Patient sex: F
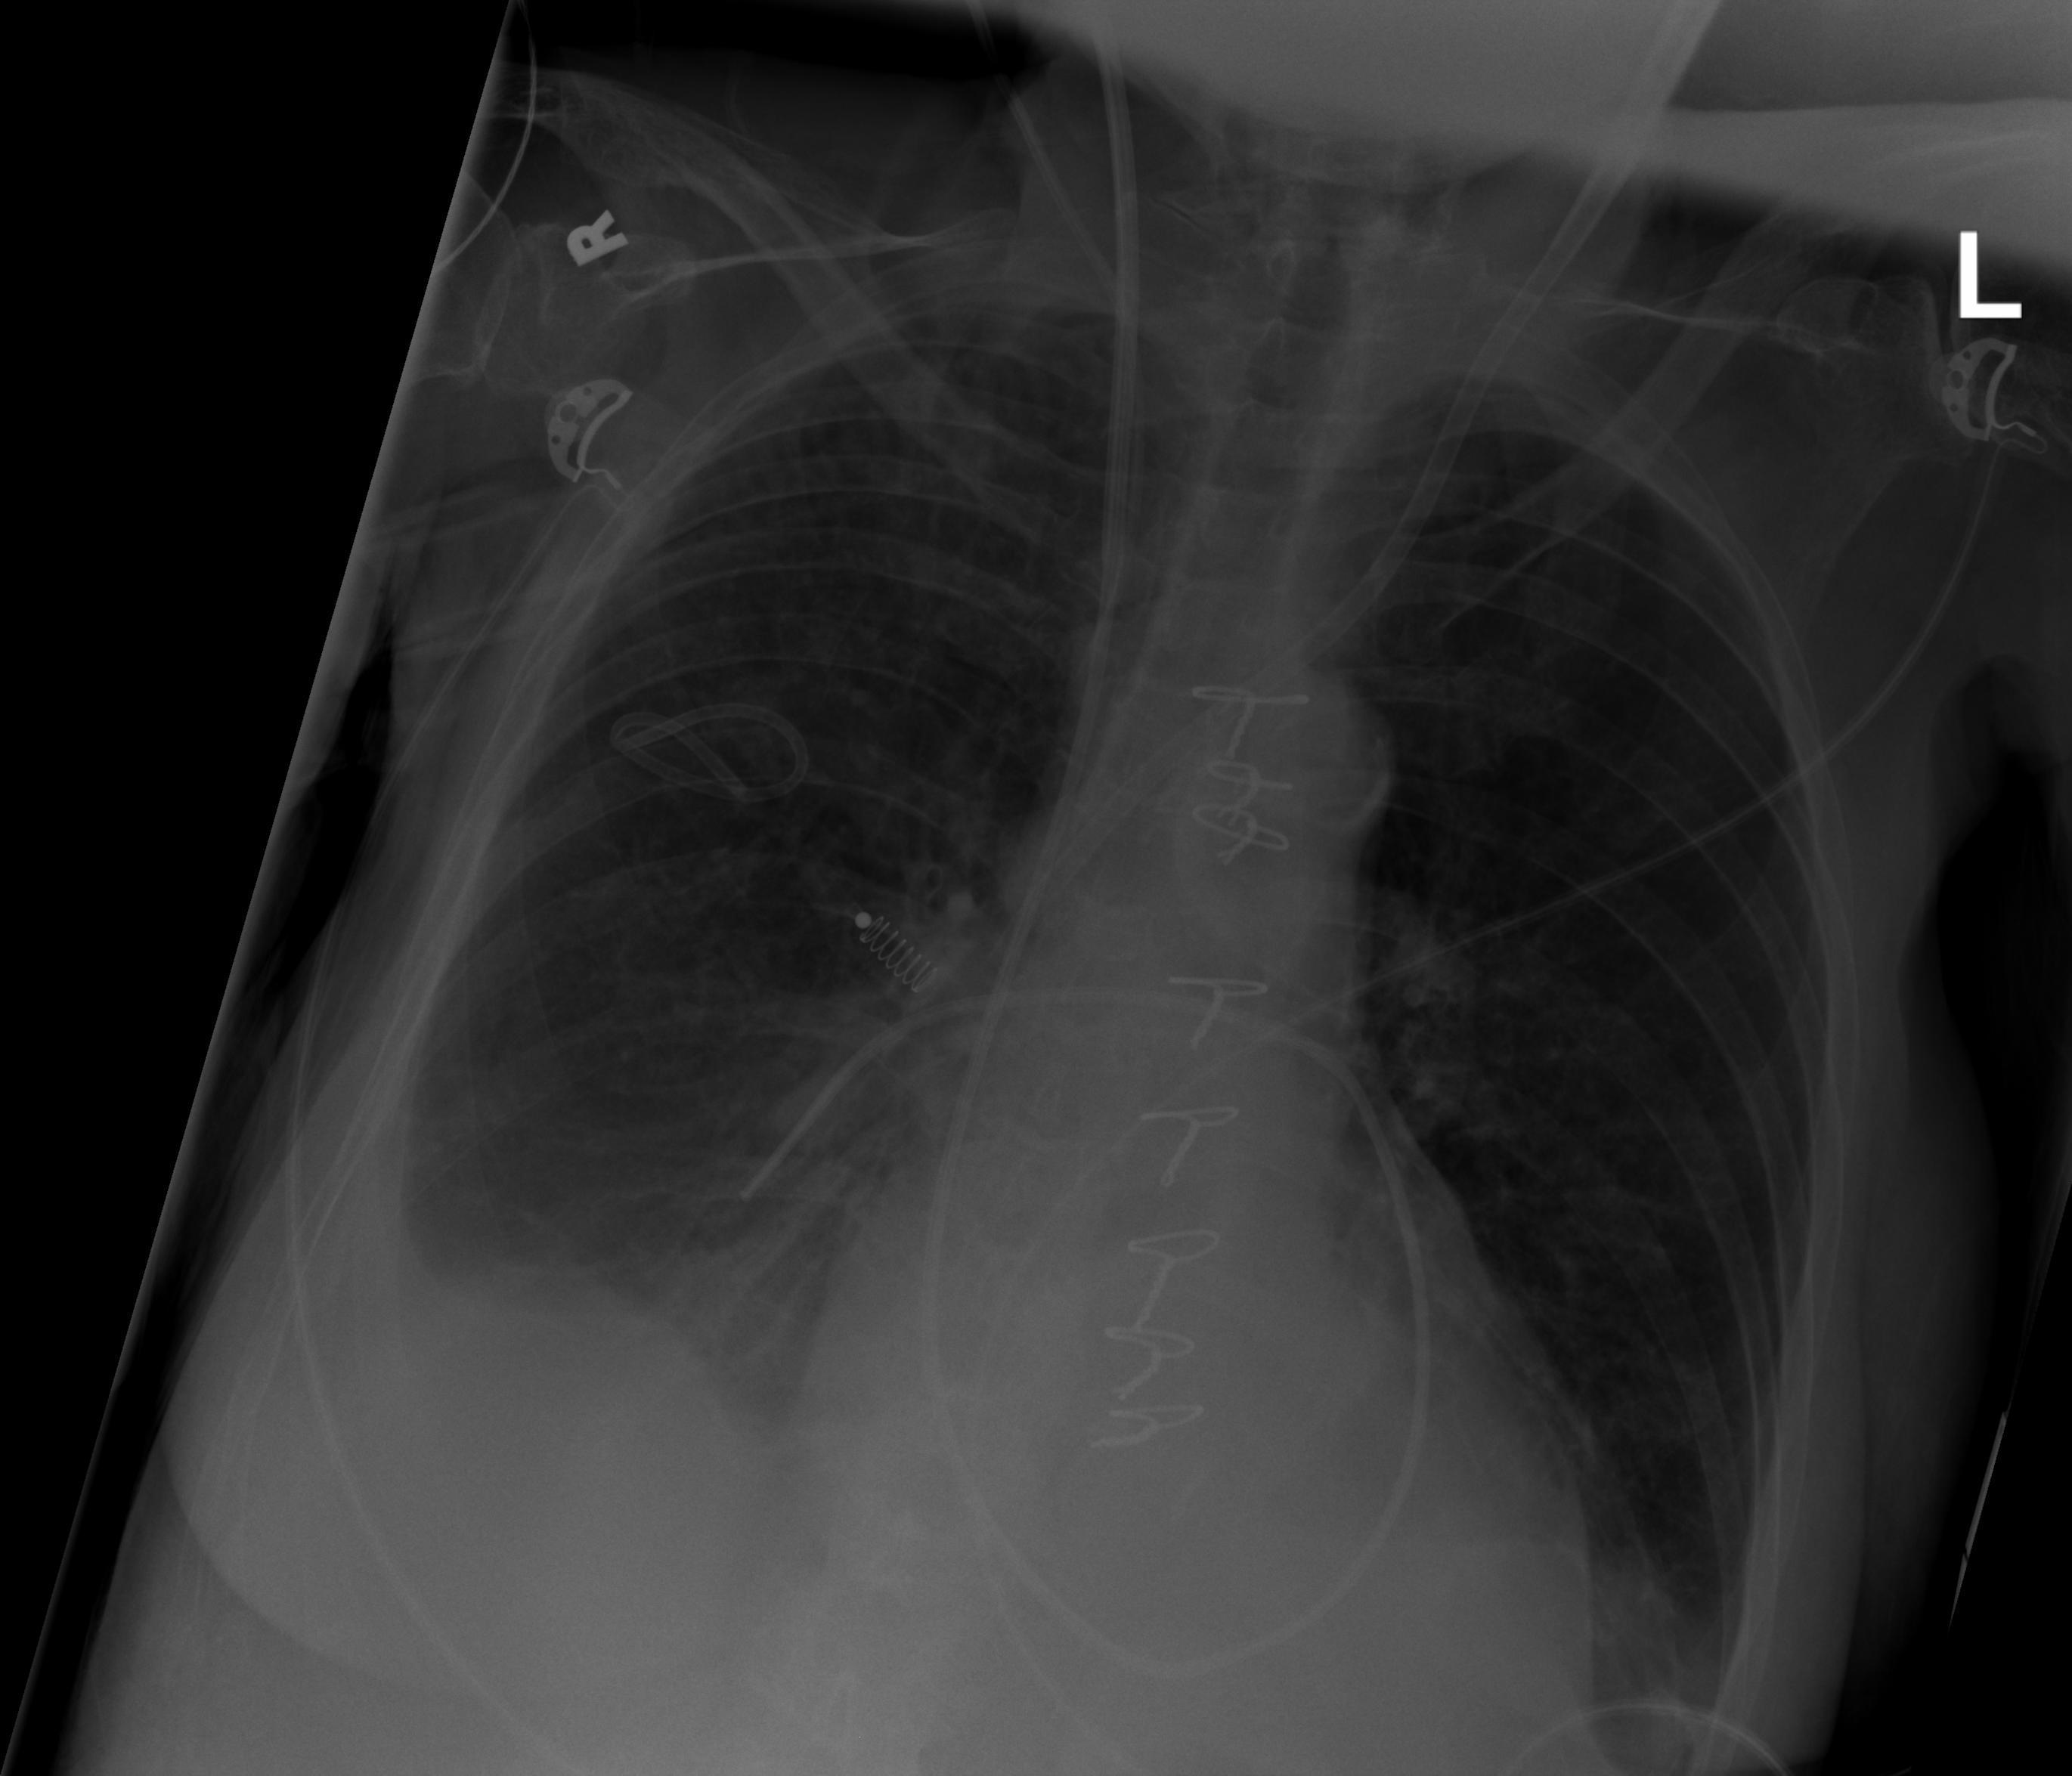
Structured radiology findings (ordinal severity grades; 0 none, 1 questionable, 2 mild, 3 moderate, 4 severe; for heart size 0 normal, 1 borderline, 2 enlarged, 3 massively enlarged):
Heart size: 0
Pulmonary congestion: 0
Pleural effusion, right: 3
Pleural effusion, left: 1
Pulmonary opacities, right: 0
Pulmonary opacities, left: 0
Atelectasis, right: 2
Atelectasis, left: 2